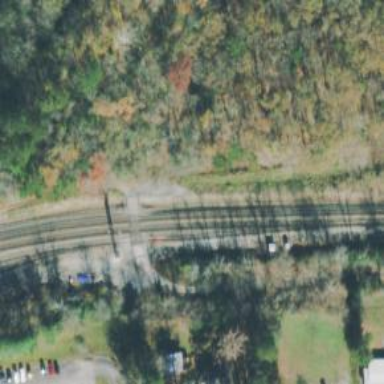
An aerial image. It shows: Level crossing along the railway.